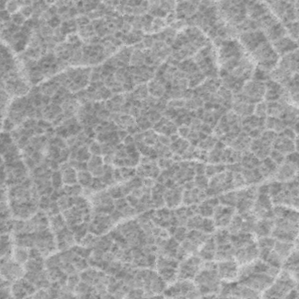
Label: frost